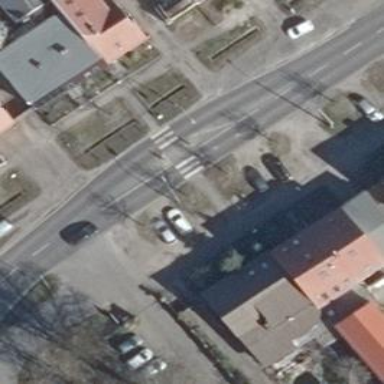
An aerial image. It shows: Uncontrolled road crossing with traffic calming island.